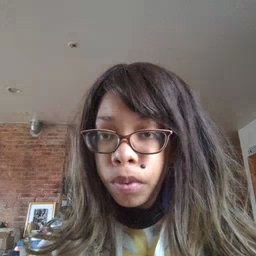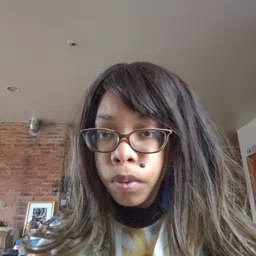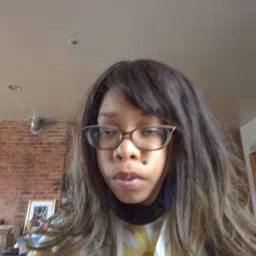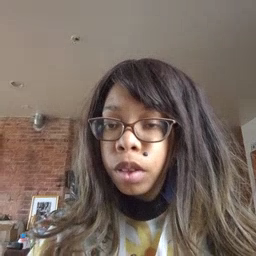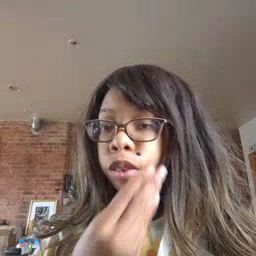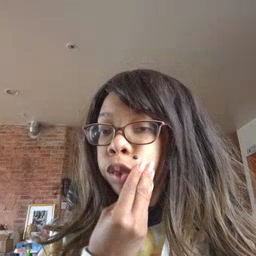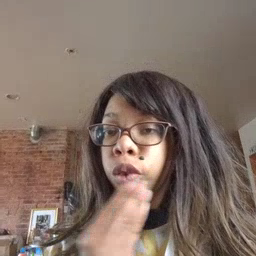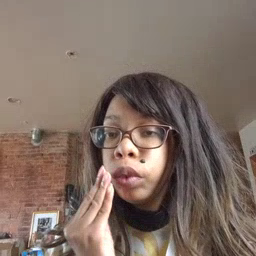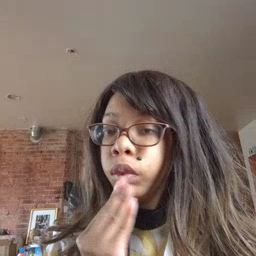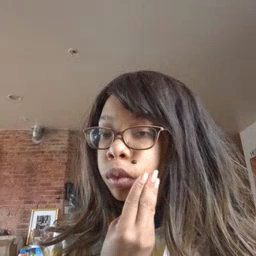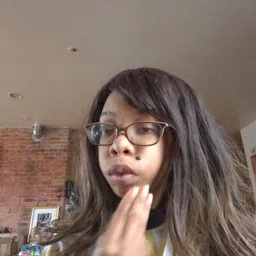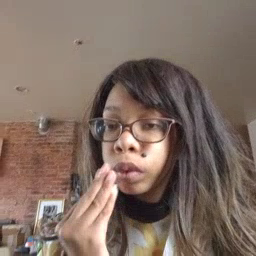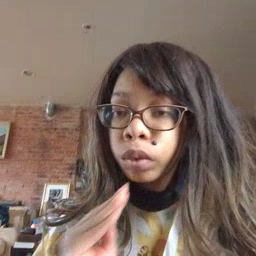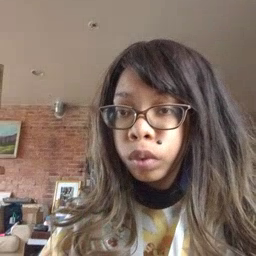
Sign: napkin